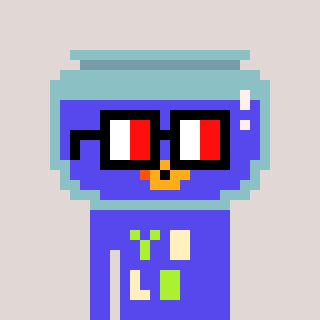
a pixel art character with square glasses with black frames and red eyes, a goldfish-shaped head and a computerblue-colored body on a warm background